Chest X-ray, PA view. Patient: 44 years old, sex M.
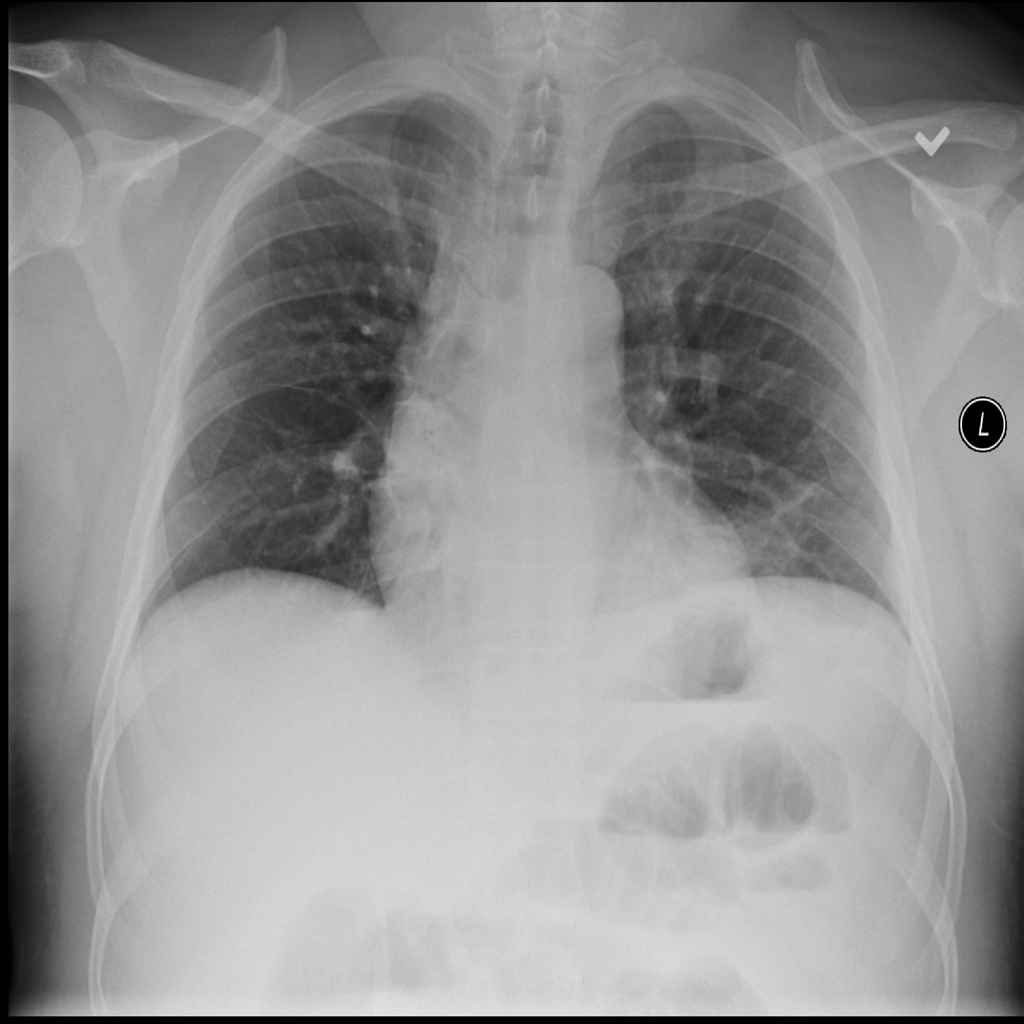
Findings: No Finding